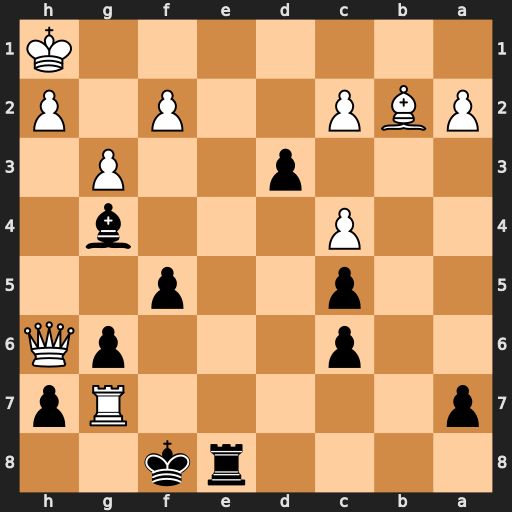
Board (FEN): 4rk2/p5Rp/2p3pQ/2p2p2/2P3b1/3p2P1/PBP2P1P/7K
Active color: b
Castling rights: -
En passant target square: -
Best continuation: Bf3+ Kg1 Re1#